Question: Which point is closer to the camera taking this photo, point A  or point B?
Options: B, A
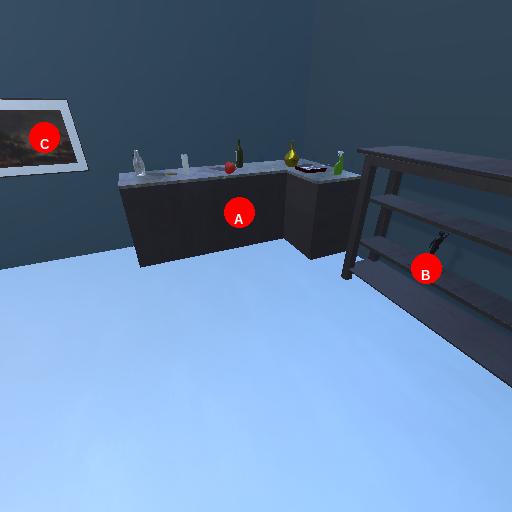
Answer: B